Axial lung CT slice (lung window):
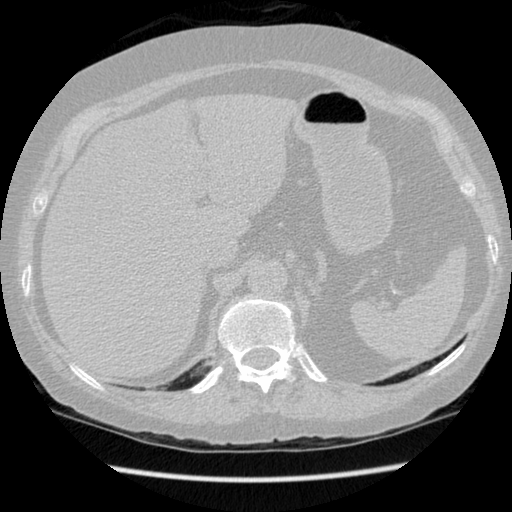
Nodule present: no